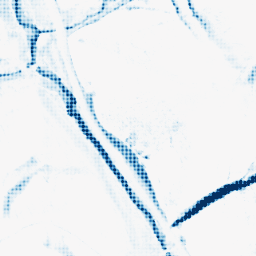
Category: morphological
Decomposition family: morphological_diamond
Decomposition parameters: operation: closing
radius: 10
Upsampling method: sinc_blackman
Upsampling parameters: scale: 4
kernel_size: 4
Upsampling scale: 4